Interaction volume radius: 5 \u00c5
Interaction volume height: 25 \u00c5
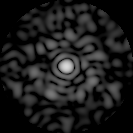
Disorder parameter: 0.8585